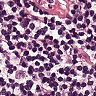
Metastatic tissue present: no